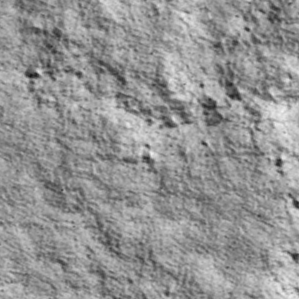
Label: non_frost